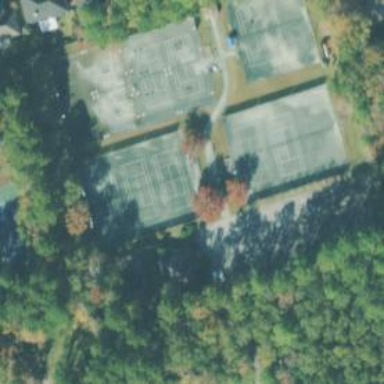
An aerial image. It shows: Tennis court on pitch.